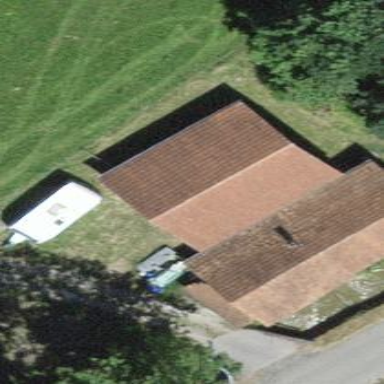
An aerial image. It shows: Rural barn.